Question: Dear stackoverflow members,
I am creating an access database for ticket selling prices.
Since the tickets prices changes in yearly, I want to create the database to access ticket prices base on Months.
But the problem is how can i query the database to retrieve ticket prices based on a particular month?
I have also attached a image of my sample database.

I have also uploaded the database in text format.
'''
-------------------------------------------
| CompanyID | CompanyName |
-------------------------------------------
| A | AAA |
-------------------------------------------
| B | BBB |
-------------------------------------------
| C | CCC |
-------------------------------------------
| D | DDD |
-------------------------------------------
| . | .. |
-------------------------------------------
| . | .. |
-------------------------------------------
| . | .. |
-------------------------------------------
| Z | ZZZ |
-------------------------------------------
'''
'''
----------------------------------------------------------------------------------------------------------
| ID | TicketType | 2010 | 2011 | 2012 |
----------------------------------------------------------------------------------------------------------
| 001 | 3 months | $50.00 | $55.00 | $68.00 |
----------------------------------------------------------------------------------------------------------
| 002 | 2 Weeks | $10.00 | $11.50 | $13.10 |
----------------------------------------------------------------------------------------------------------
| 003 | Group ticket | $30.00 | $32.00 | $35.00 |
----------------------------------------------------------------------------------------------------------
| 004 | Night ticket | $7.00 | $9.00 | $11.00 |
----------------------------------------------------------------------------------------------------------
| 005 | 1 Day | $3.00 | $5.00 | $8.00 |
----------------------------------------------------------------------------------------------------------
| 006 | 1 Week | $8.00 | $15.00 | $12.00 |
----------------------------------------------------------------------------------------------------------
| 007 | 1 month | $19.00 | $22.00 | $25.00 |
----------------------------------------------------------------------------------------------------------
| 200 | Fun ticket | $11.00 | $12.00 | $14.00 |
----------------------------------------------------------------------------------------------------------
| AAA | 001 | | $100.00 | $5,500.00 |
----------------------------------------------------------------------------------------------------------
'''
The Problem is: I want to access the ticket prices base on months.
For example, The price of TicketID: "001" in "March 2011".
With it, monthly account base on tickets sold on a particular months will be accounted.
The fields are listed in year and creating it in months would lead to massive data redundancy or troublesome for future updates.
Any help would be very much appreciated.
Thank you very much in advance.
Cheers!
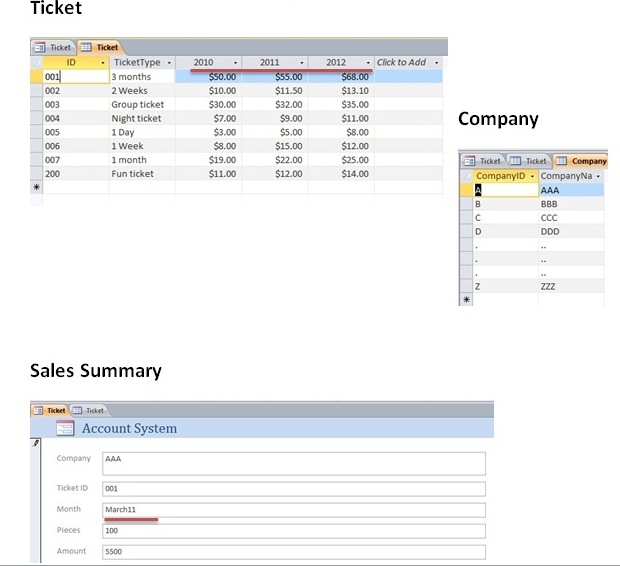
Answer: The structure of your database is preventing you from doing so. The ticket table isn't even in <URL>. Currently, every new year you would need to add a new column to show the updated pricing. This is much more easily accomplished by adding rows, not columns.
You need to create another table called TicketID, which has ID and TicketType. Modify your Ticket table to have the following: ID, price, date_effective. This will allow you to record the changing pricing like this
'''
1,50,1/1/2010
1,51,2/1/2010
1,52,8/15/2010
1,55,1/1/2011
'''
This will allow you to change the price whenever you need without having to add an extra column. Because you are storing a date in the last column, you can use the built in Date functions within Access to create your query.